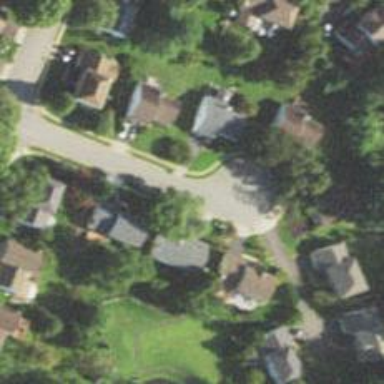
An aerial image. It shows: Residential road with asphalt surface and separate sidewalk.